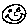
Label: smiley face